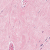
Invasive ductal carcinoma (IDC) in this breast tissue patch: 0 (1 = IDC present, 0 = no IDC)